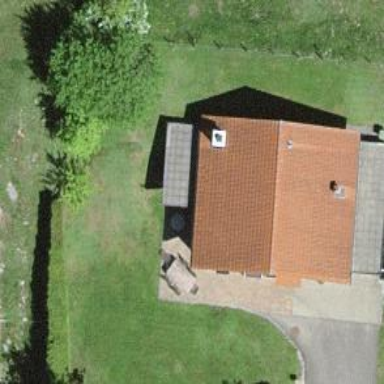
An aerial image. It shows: Simple and straightforward house.